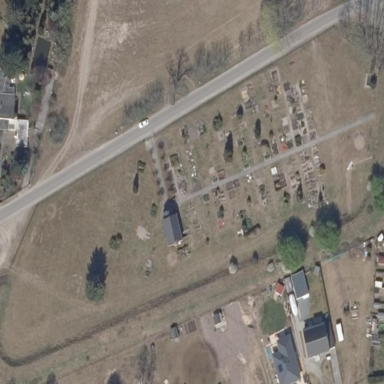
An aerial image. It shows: Cemetery.